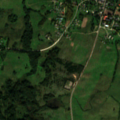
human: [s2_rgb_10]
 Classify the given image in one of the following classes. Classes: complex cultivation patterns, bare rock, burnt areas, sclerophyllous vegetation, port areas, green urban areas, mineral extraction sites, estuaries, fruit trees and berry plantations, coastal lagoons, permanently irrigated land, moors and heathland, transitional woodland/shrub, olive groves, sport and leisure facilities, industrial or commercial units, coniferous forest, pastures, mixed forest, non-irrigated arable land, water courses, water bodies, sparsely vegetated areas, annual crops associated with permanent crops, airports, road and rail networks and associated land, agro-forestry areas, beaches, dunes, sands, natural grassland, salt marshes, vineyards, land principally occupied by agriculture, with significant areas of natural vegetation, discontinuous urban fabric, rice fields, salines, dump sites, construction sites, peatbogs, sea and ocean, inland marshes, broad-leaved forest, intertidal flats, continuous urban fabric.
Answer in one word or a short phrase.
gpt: discontinuous urban fabric, non-irrigated arable land, complex cultivation patterns, land principally occupied by agriculture, with significant areas of natural vegetation, broad-leaved forest, mixed forest